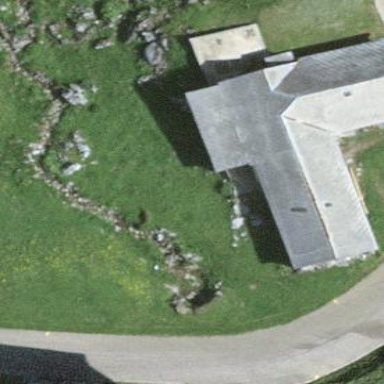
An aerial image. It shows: Gabled roof on farm auxiliary building.